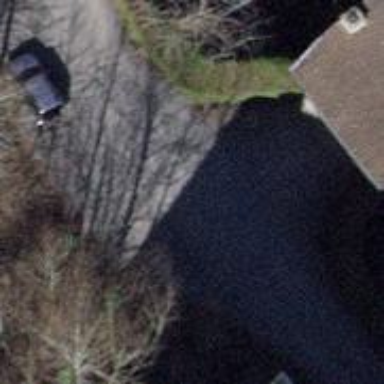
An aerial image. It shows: Residential road.